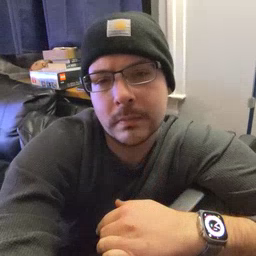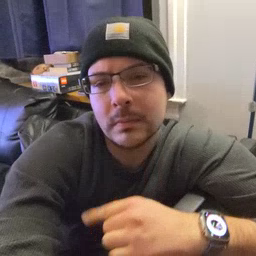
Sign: smile